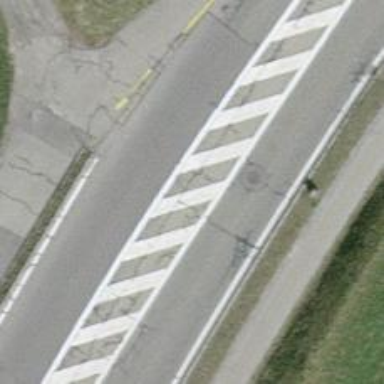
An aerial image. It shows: Primary road with asphalt surface.